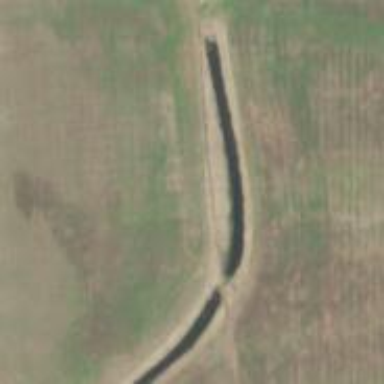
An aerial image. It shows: Canal.